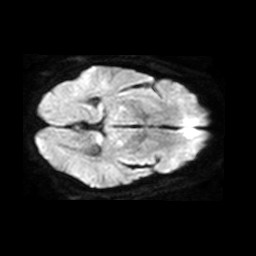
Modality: TRACE
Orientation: axial
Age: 78
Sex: female
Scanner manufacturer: philips
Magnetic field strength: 1.5 T
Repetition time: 4.801 s
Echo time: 0.07764 s